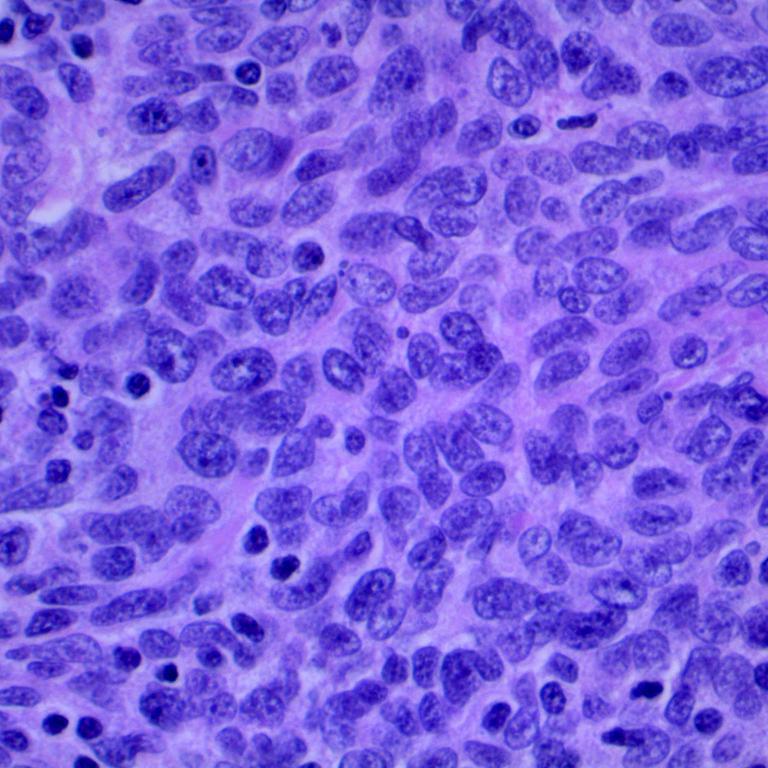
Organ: lung
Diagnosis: squamous carcinomas